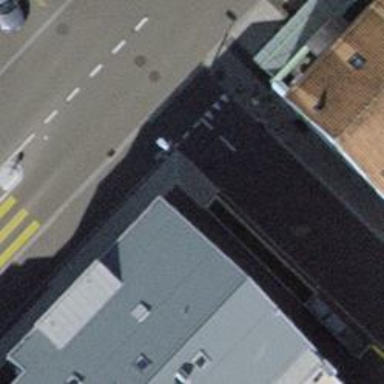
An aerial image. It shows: Bar.